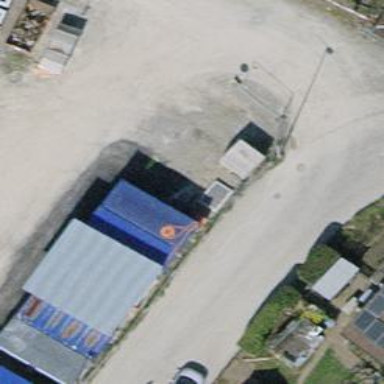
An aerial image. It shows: Recycling container for scrap metal.